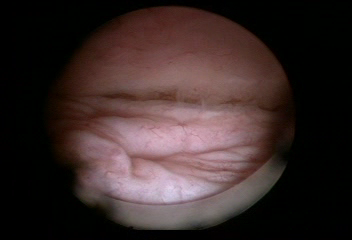
Modality: WLC
Class: Normal mucosa
Bladder cancer association: No